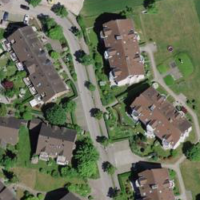
EUNIS habitat code: 54
Species observed at this site:
Cypripedium calceolus
Leptoglossus occidentalis
Vespa crabro